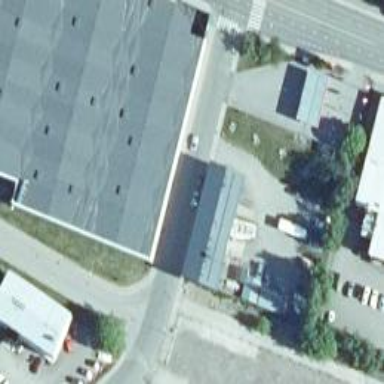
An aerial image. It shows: Retail building.